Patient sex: M
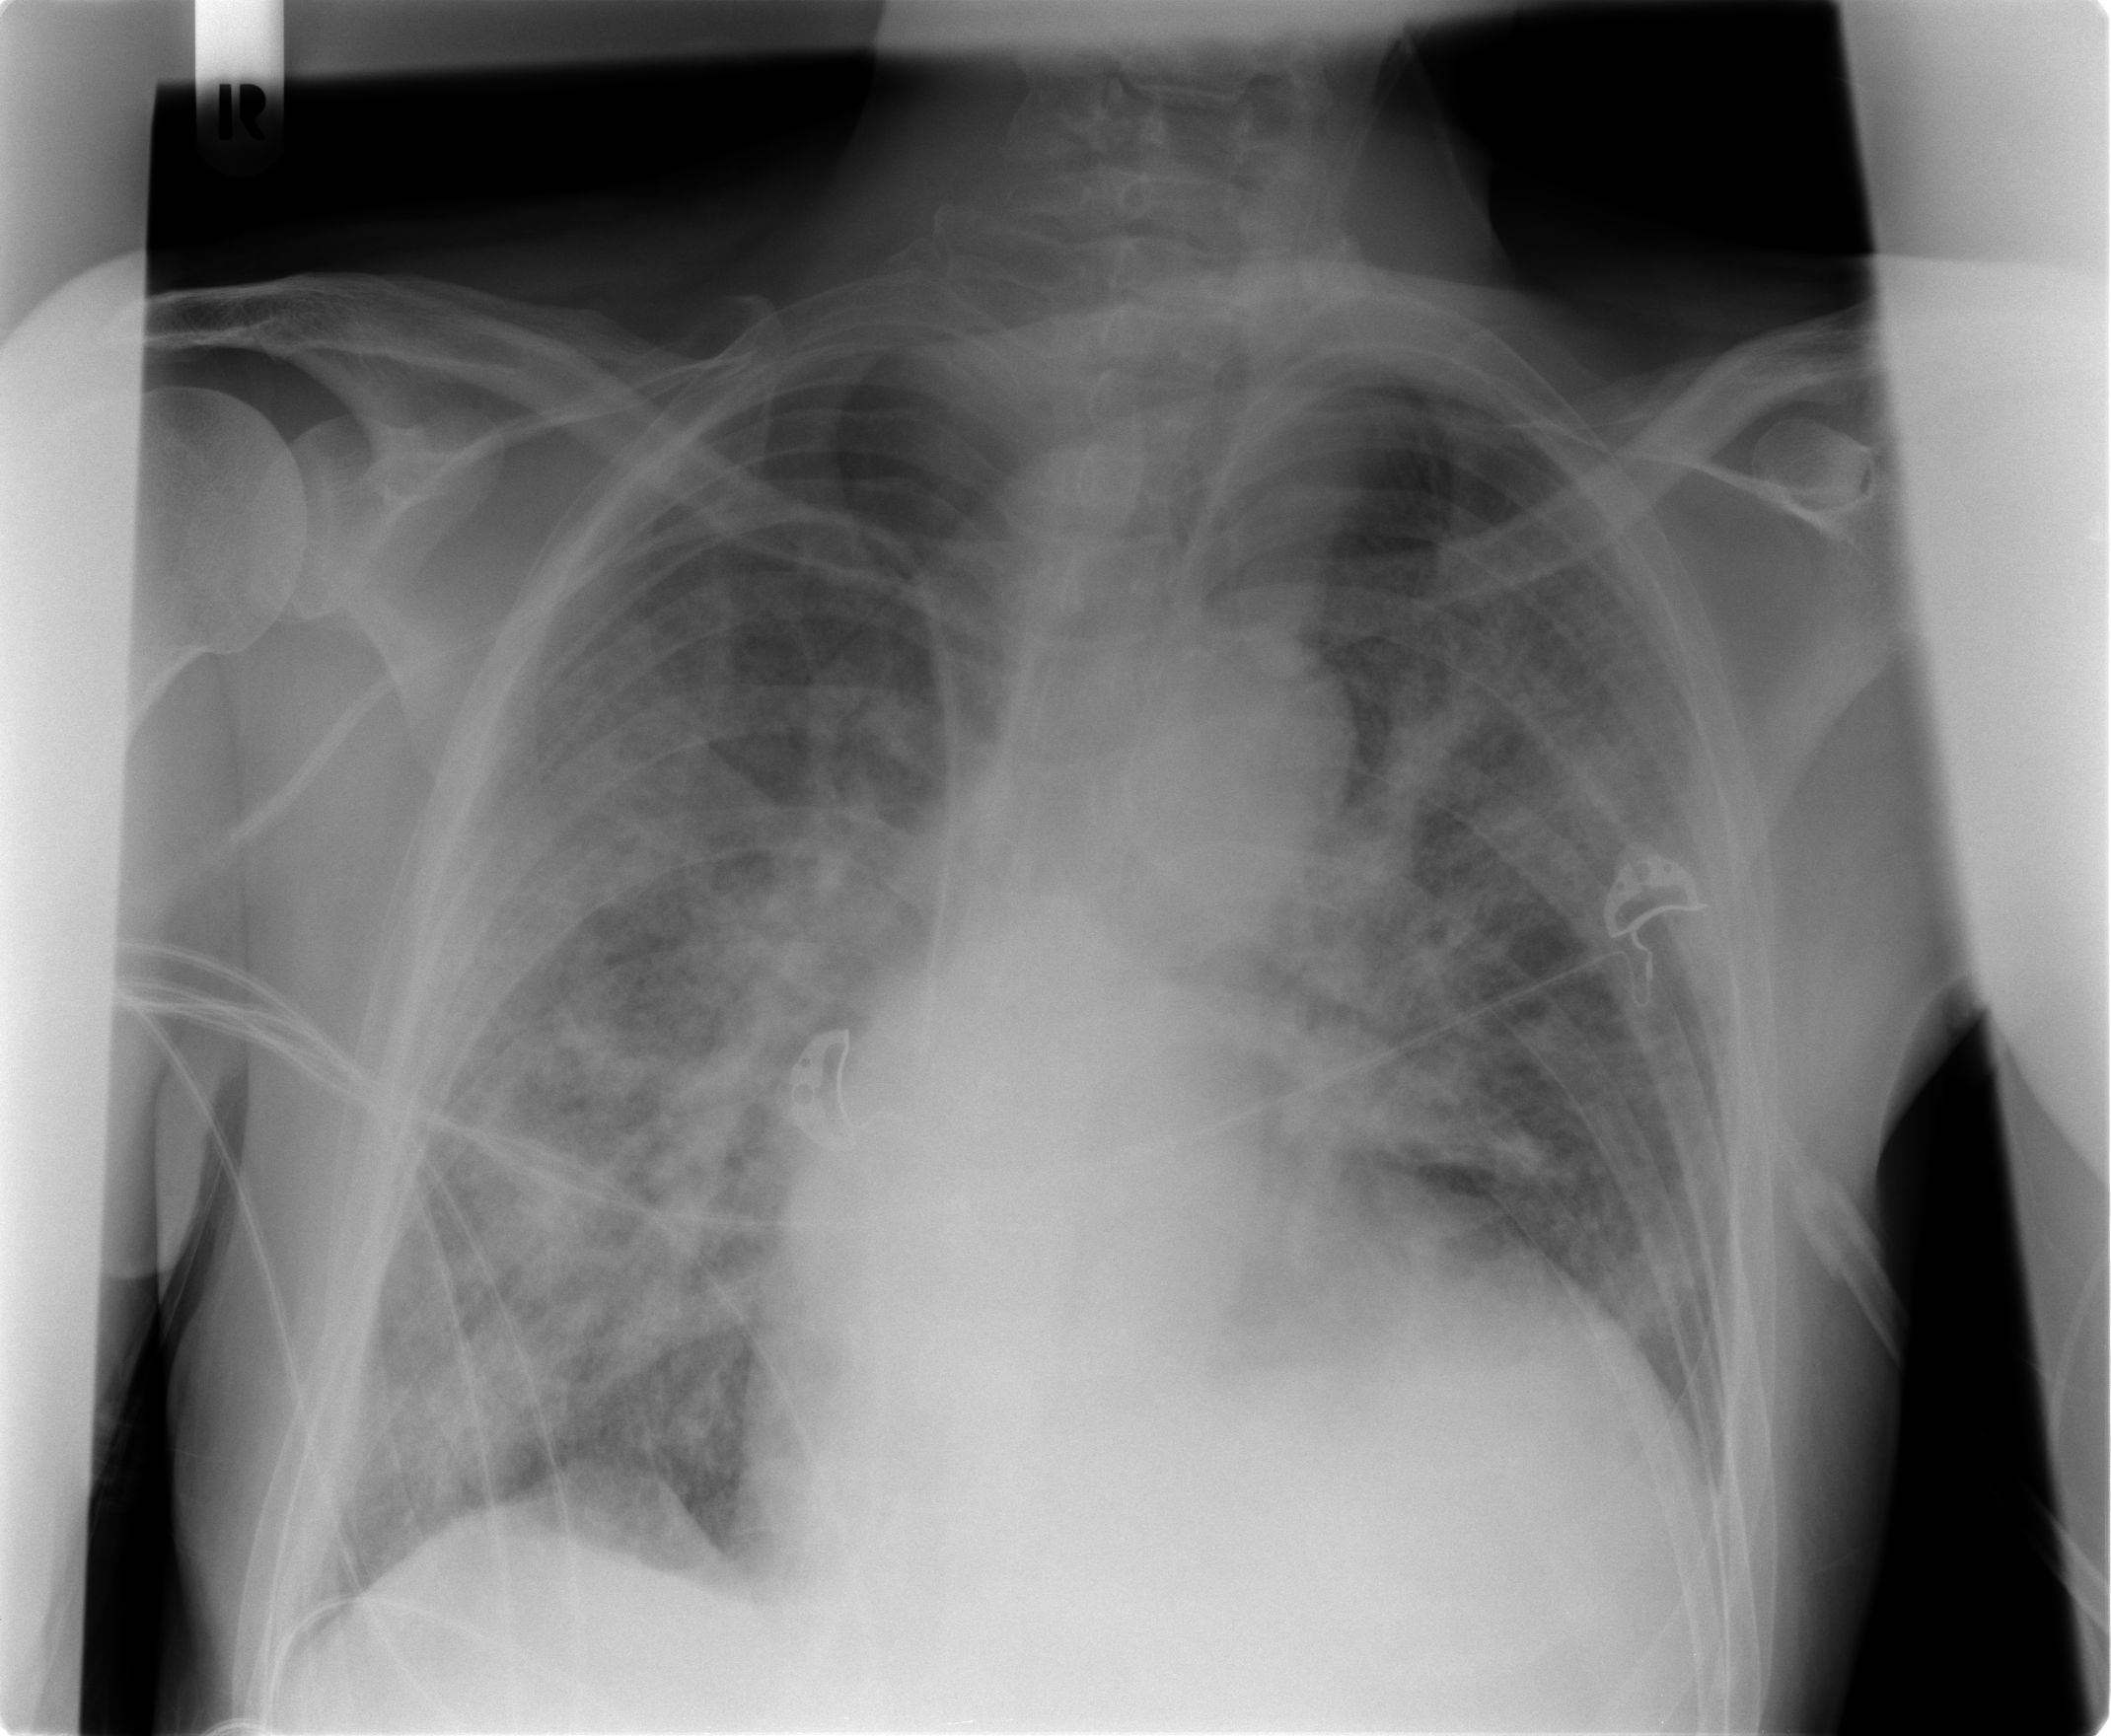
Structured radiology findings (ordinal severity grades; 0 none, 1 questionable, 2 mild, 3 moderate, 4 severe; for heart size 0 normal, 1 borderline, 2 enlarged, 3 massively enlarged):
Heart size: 2
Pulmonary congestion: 2
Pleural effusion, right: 0
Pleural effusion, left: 1
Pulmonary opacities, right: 3
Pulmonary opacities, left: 3
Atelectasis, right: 1
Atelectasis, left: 1